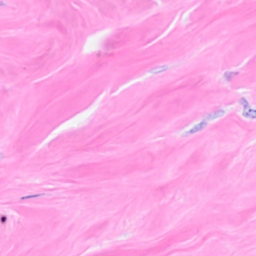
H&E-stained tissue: Breast